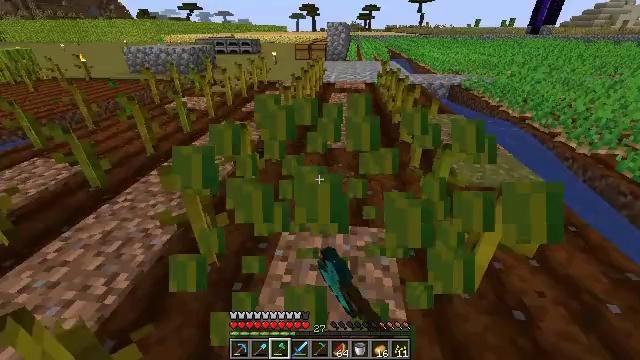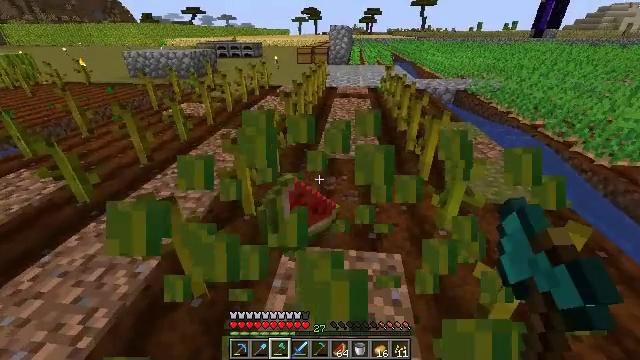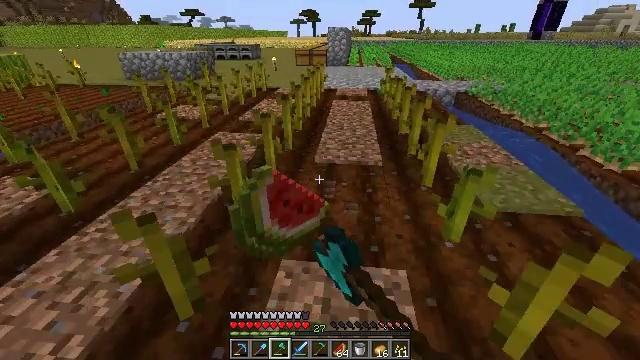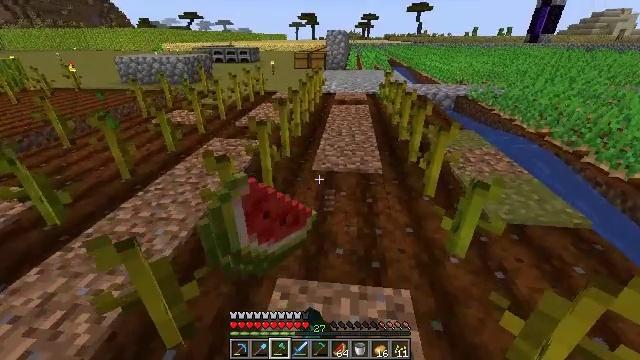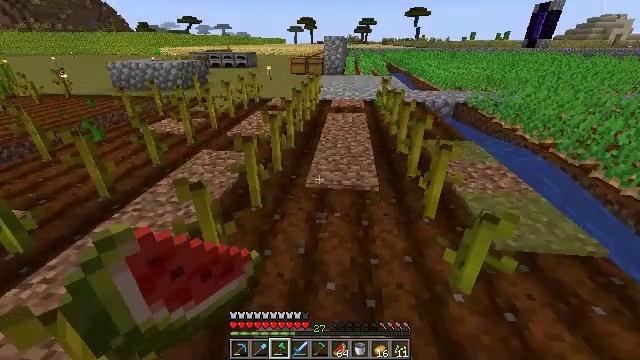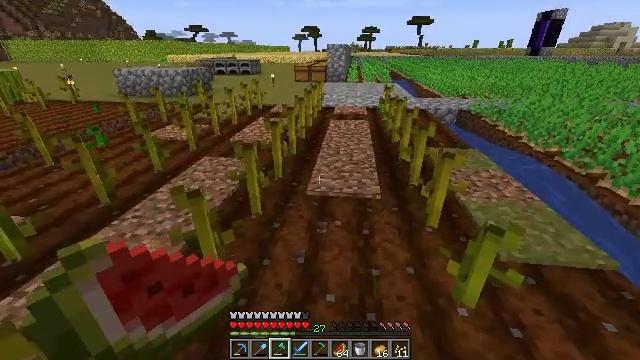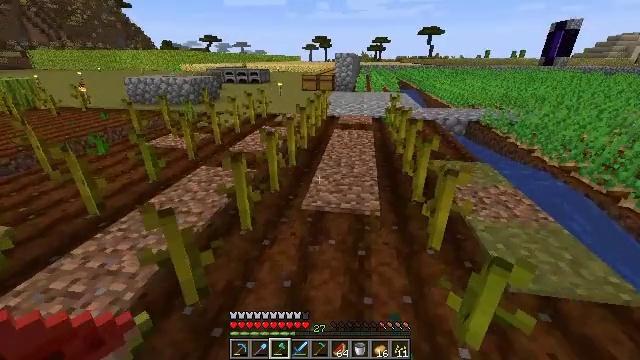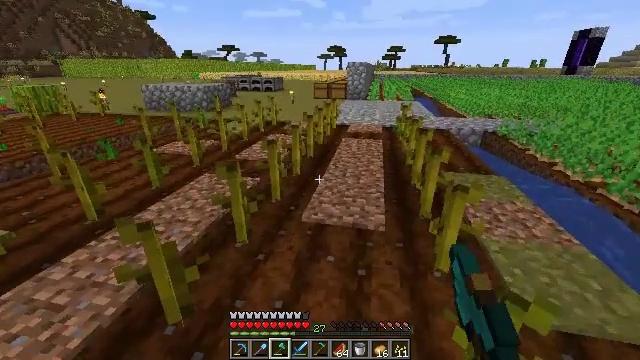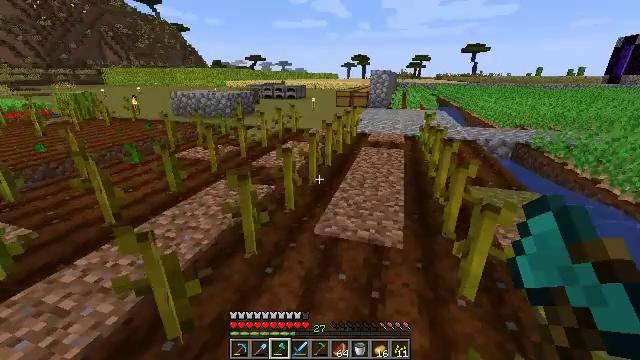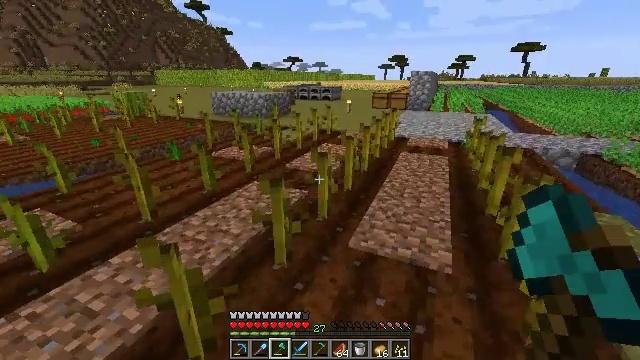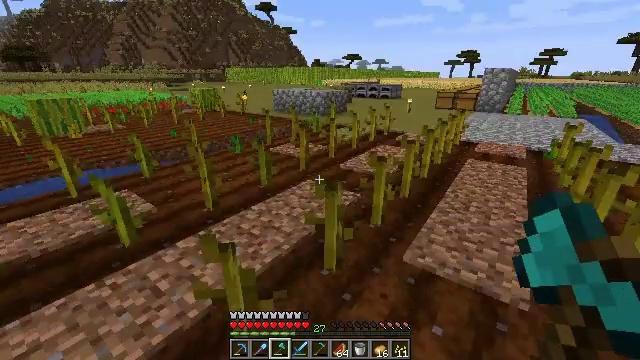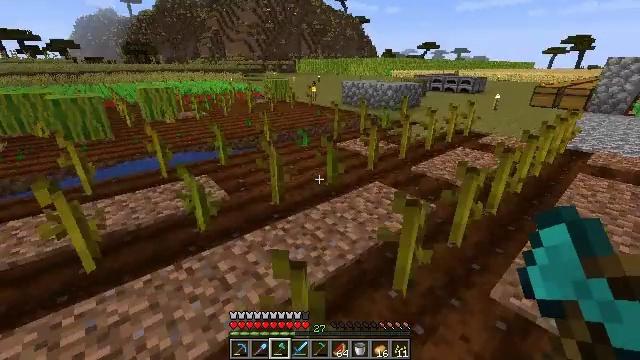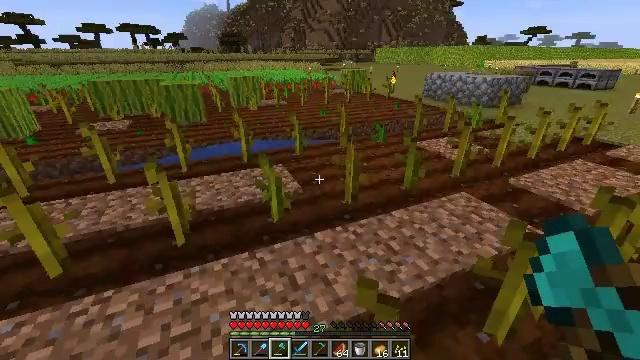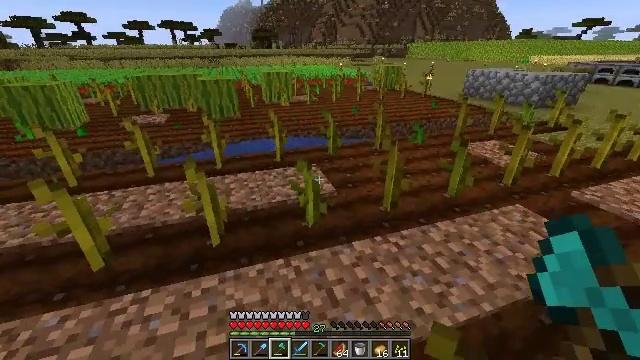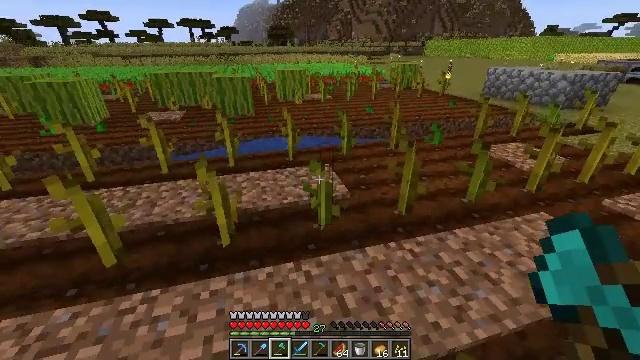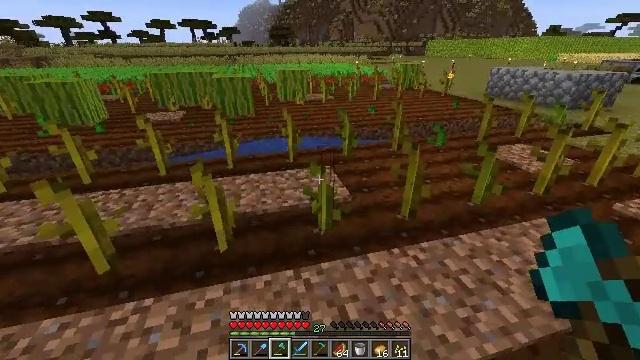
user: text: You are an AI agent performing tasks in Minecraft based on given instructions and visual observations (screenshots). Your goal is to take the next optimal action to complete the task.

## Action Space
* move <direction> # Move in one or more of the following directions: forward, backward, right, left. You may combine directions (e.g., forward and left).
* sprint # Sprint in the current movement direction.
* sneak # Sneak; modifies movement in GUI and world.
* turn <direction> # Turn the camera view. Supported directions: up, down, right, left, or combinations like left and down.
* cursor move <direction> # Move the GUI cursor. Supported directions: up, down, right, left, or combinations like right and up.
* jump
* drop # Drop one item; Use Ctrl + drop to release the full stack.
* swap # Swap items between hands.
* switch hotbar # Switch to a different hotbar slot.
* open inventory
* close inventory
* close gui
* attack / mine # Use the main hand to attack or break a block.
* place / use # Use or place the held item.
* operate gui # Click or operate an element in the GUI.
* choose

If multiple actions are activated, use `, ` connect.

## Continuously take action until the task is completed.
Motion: motion action
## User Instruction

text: Put together melon slices to craft a melon.
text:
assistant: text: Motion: move forward, attack / mine
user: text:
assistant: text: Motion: move forward
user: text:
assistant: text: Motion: move forward
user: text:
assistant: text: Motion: move forward and move right
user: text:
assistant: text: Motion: move forward and move right, turn up
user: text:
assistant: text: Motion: move forward and move right, turn left and up
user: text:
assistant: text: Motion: move forward, turn left and up
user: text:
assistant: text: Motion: move forward and move left, turn left and up
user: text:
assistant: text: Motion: move forward and move left, turn left
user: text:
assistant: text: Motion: move forward and move left, turn left
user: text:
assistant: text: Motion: move forward and move left, turn left and down
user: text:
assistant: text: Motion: move forward and move left, turn left and down
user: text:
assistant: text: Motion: move forward and move left, turn left
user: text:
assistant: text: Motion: move forward and move right, turn left
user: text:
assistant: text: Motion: move forward and move right
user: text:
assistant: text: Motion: move forward and move right
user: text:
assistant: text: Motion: move forward and move right, turn left
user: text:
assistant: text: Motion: move forward and move right, turn left
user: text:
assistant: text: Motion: move forward and move right, turn left
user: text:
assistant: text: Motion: move forward and move right, turn left
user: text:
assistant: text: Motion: move forward and move right, turn left
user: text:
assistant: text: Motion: move forward and move right, turn left
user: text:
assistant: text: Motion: move forward and move right
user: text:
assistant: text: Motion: move forward and move right
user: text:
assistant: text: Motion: move forward and move right
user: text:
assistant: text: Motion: move forward and move right
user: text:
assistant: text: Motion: move forward and move right
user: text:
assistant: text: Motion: move right, turn right
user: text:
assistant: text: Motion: move right, turn right and up
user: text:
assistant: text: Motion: move forward and move right, turn right and up